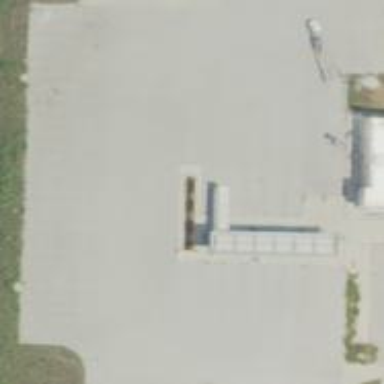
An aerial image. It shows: Weighbridge facility.